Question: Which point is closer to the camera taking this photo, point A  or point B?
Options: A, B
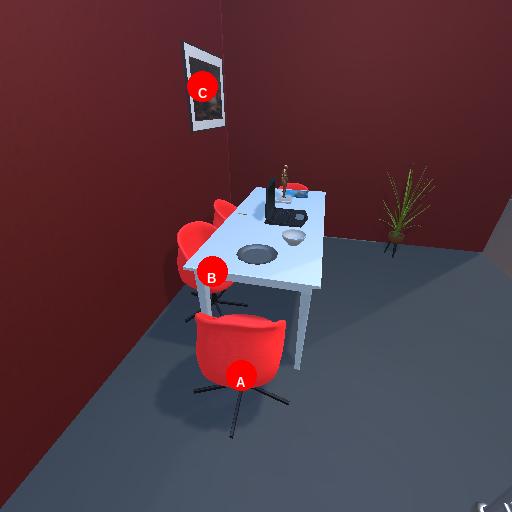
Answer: A